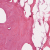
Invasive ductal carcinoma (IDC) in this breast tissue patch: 0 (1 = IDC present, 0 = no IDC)